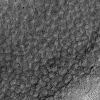
Atmospheric dust classification: not_dusty